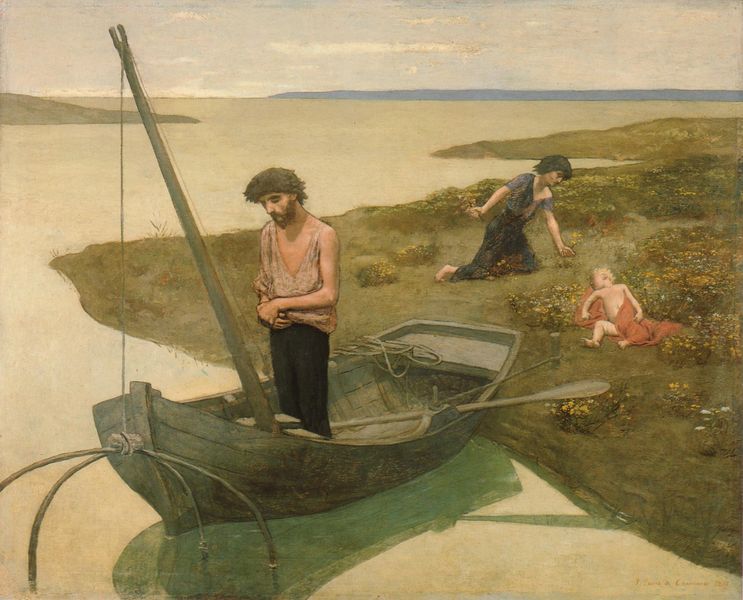
Titel: Le pauvre pêcheur, Der arme Fischer
Künstler: Pierre Puvis de Chavannes
Standort: Paris
Institution: Musée d'Orsay
Schlagwörter: blau, gemälde, haut, himmel, mann, meer, nackt, schatten, umhang, wasser, wolken, fluss, gelb, grün, landschaft, see, ufer, blume, blumen, braun, frau, frisur, grau, holz, orange, schwarz, blick, blüten, rot, wiese, beige, malerei, bart, hemd, hose, arm, stein, trauer, weit, hände, flusslauf, horizont, hügel, natur, spiegelung, weite, einsam, gewässer, boden, insel, land, realismus, schnur, drei, familie, frau kind, kind, mutter, vater, pflanzen, traurig, arbeit, boot, kahn, kinder, paddel, ruder, pflücken, küste, ruhig, schiff, ruhe, fischer, mast, berge, baby, blümchen, figuren, kutter, essen, spielen, ausleger, korb, bauch, knie, zeigen, steppe, nahrung, hacken, moses, kreuz, seil, trostlos, moos, weinen, knien, kleinkind, christus, jesus, lanschaft, schreien, hunger, kralle, fischerei, fang, maria, armut, netz, reuse, angler, angeln, fischen, landschsft, trist, einholen, padel, holzu, netzt, fischnetz, reusse, innsichgekehrt